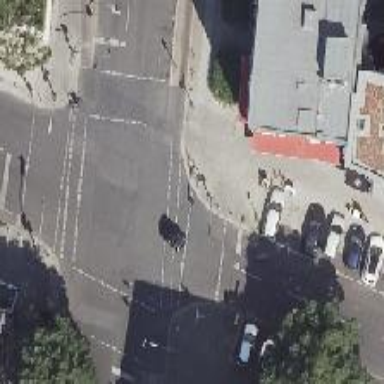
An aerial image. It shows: Asphalt footway with crossing controlled by traffic signals.